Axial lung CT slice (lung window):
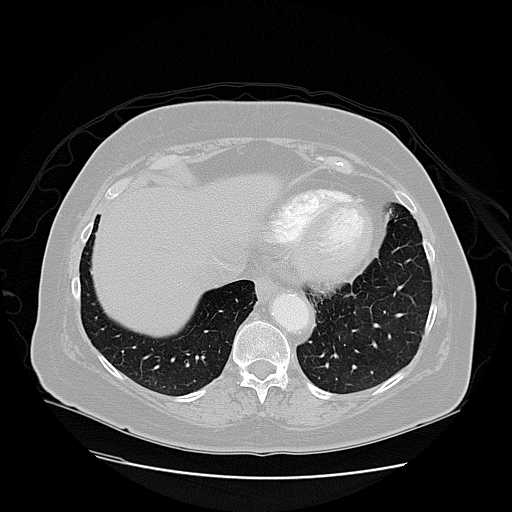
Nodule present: no